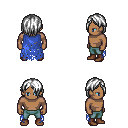
a pixel art fantasy rpg character, male body template, human, dark skin, blue tattered cape, teal pants, white bangs hairstyle, brown shoes, four views (front, back, left, right), 2x2 character sprite sheet, small pixel art, hard edges, no anti-aliasing